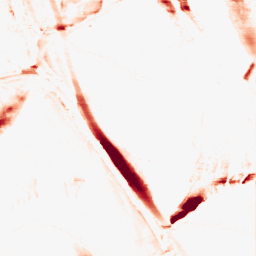
Category: morphological
Decomposition family: morphological_ellipse
Decomposition parameters: operation: opening
width: 5
height: 30
Upsampling method: linear_exact
Upsampling parameters: scale: 8
Upsampling scale: 8